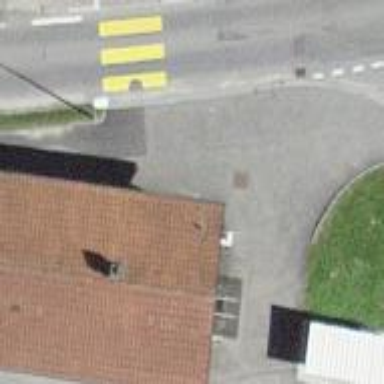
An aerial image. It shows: Train station building.